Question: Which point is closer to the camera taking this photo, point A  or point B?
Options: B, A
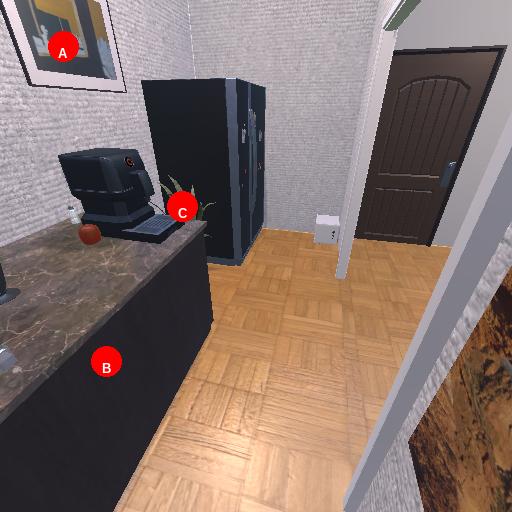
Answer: B